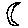
Label: moon